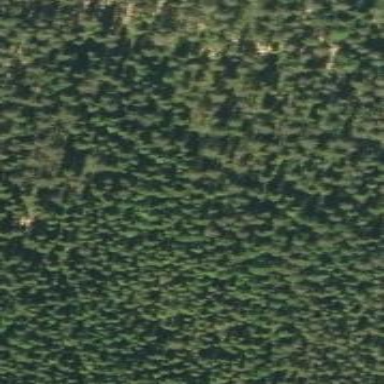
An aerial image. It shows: Woodland consisting mainly of needle-leaved trees.